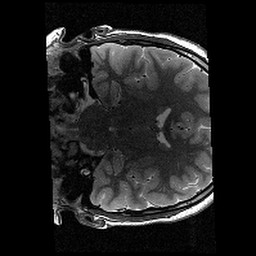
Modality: T2w
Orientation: coronal
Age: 13
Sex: male
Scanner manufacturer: siemens
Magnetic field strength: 3 T
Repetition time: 8.46 s
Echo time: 0.067 s